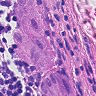
Metastatic tissue present: yes